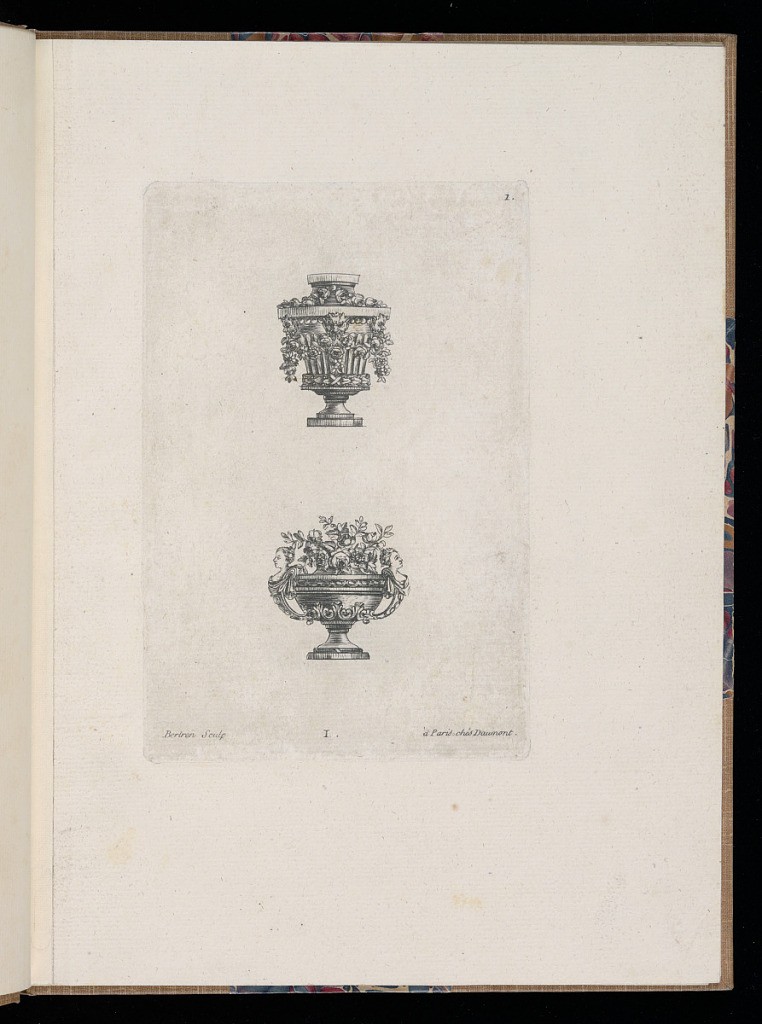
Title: Ornamental Vase Designs
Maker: Théodore Bertren, active in France, 18th century
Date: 1772
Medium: Engraving on paper
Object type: Print
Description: Two vases, one above the other. The top vase is fluted, has wreaths of roses, and satyr mascarons. The bottom vase is bowl shaped and has a bouquet of flowers coming out of the top. Female terms form the handles. The plate is numbered and signed.